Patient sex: F
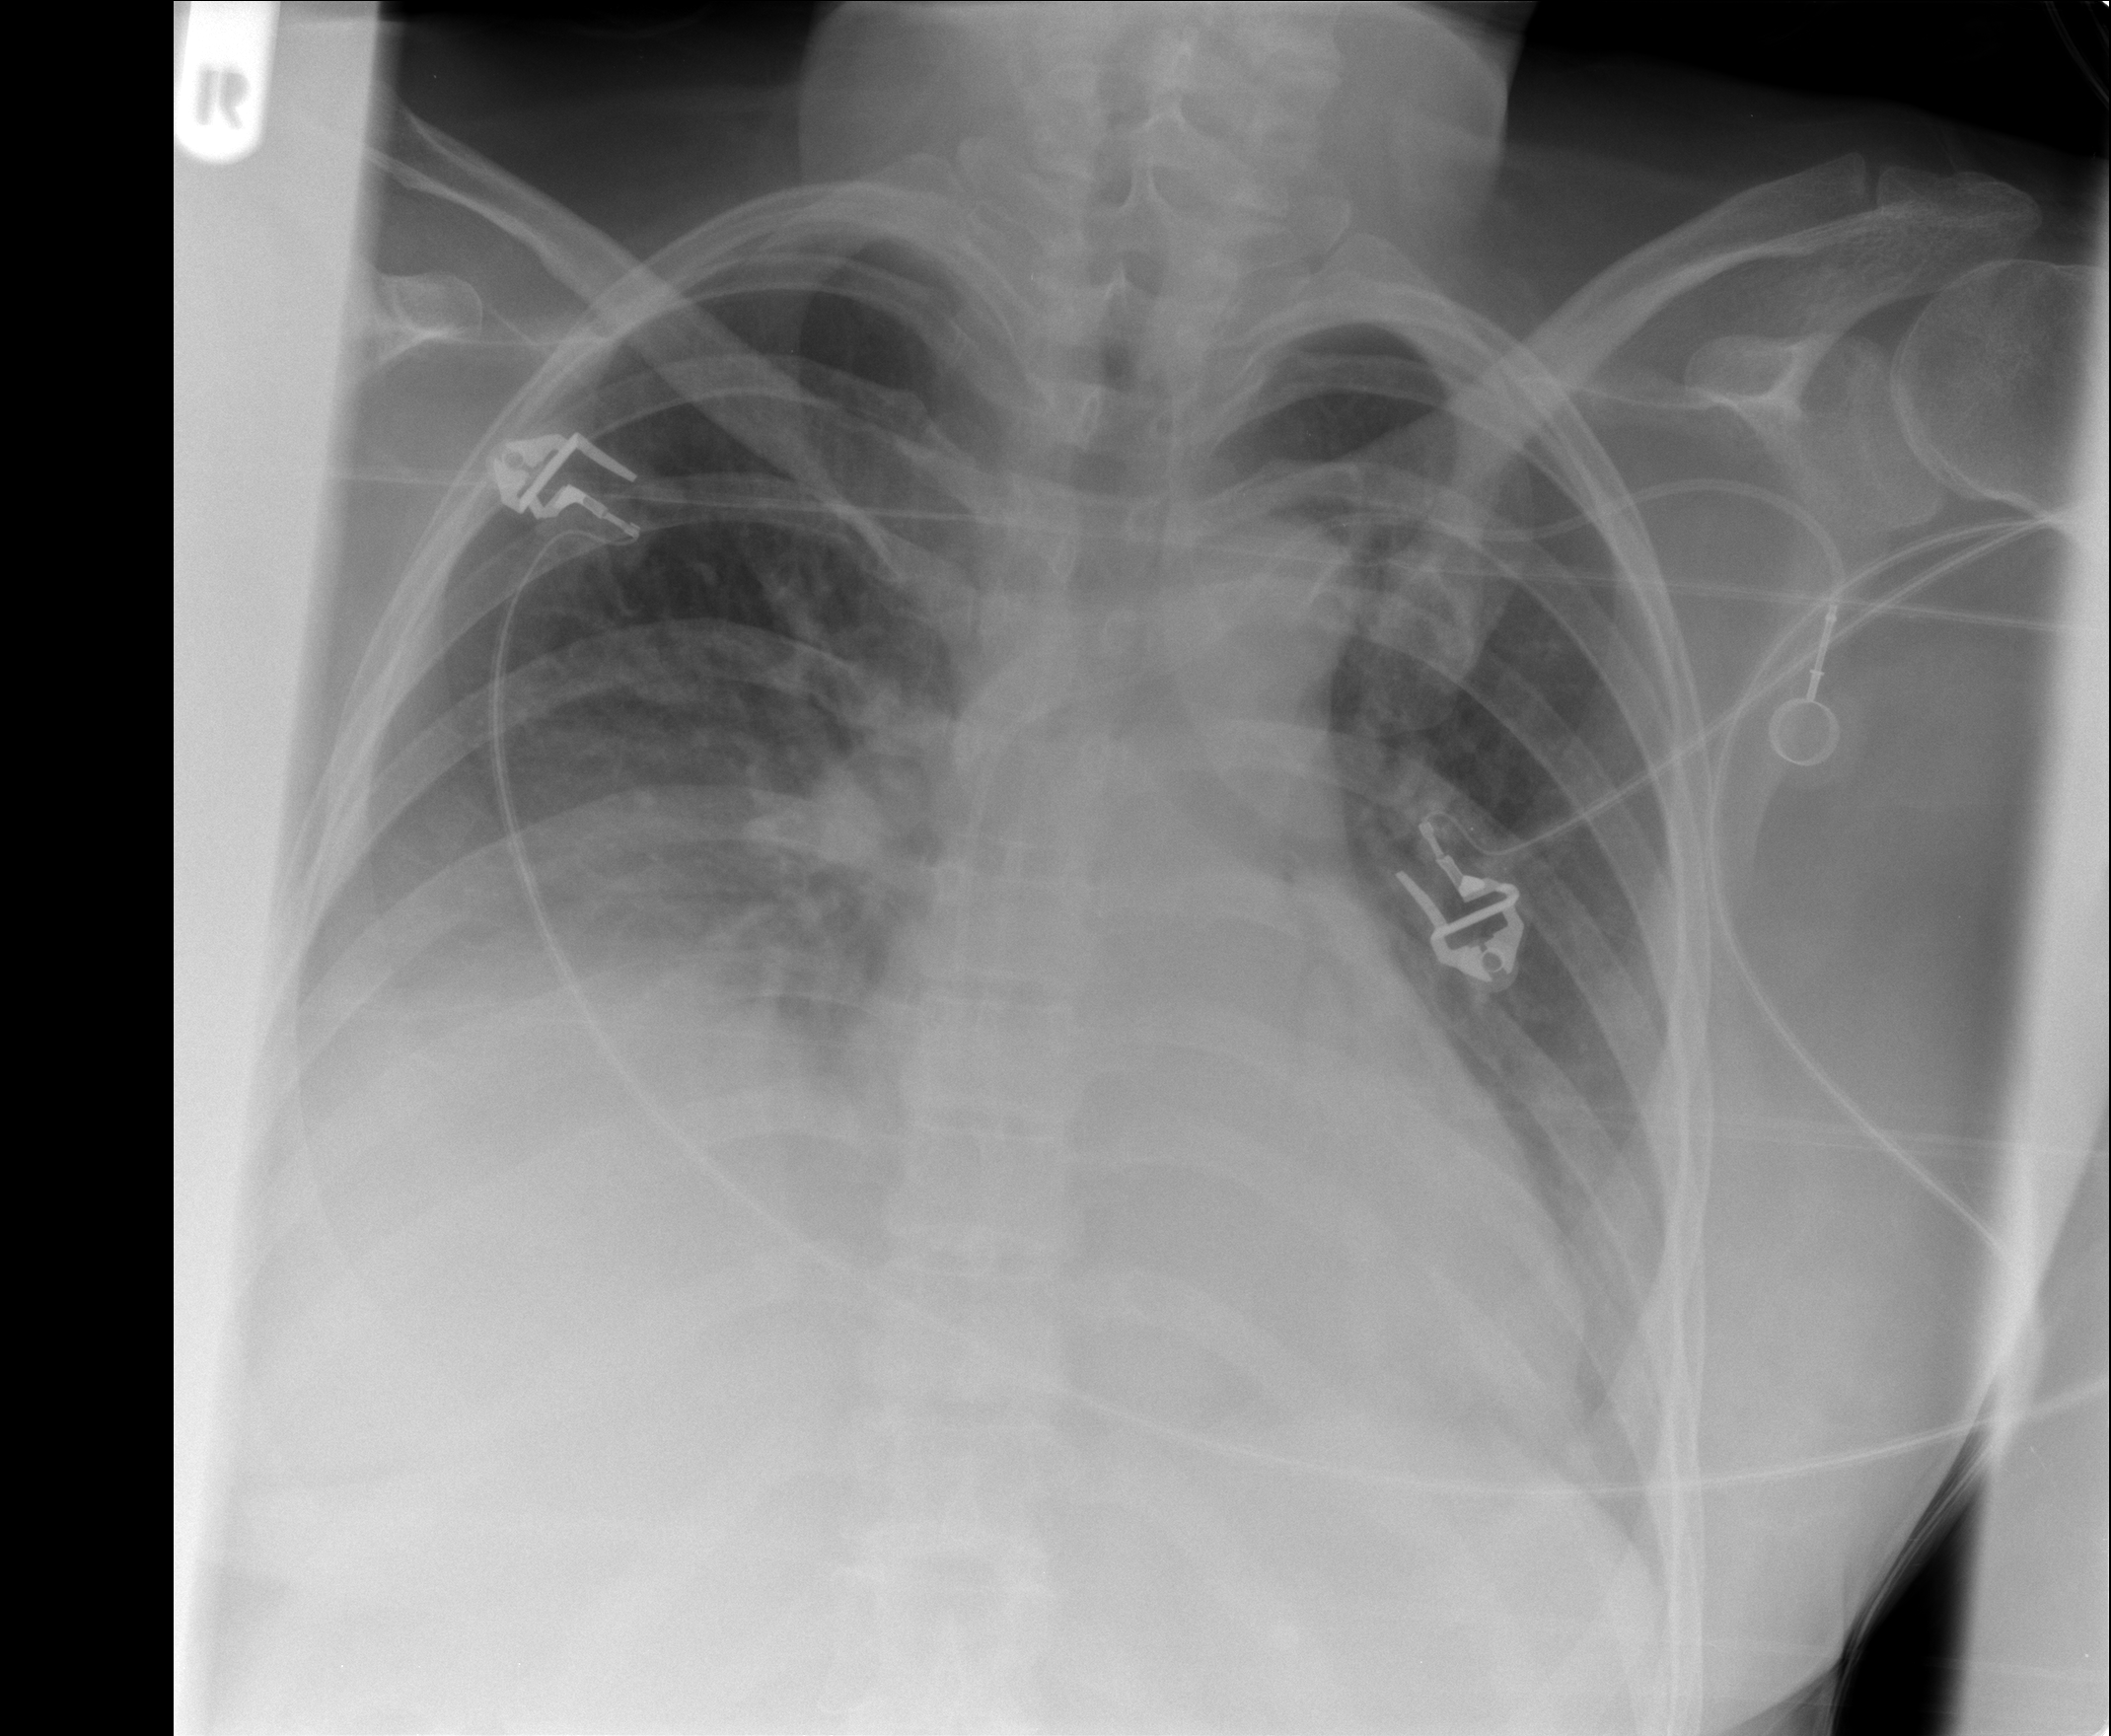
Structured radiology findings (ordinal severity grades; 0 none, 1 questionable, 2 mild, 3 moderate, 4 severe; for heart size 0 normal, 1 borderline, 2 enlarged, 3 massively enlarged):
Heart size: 0
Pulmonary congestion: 0
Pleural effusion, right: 2
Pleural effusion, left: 0
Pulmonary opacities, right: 0
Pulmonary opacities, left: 2
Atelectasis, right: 2
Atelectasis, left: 2